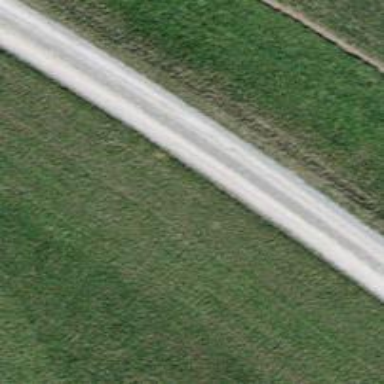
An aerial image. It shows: Track with compacted grade2 surface.